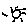
Label: sun